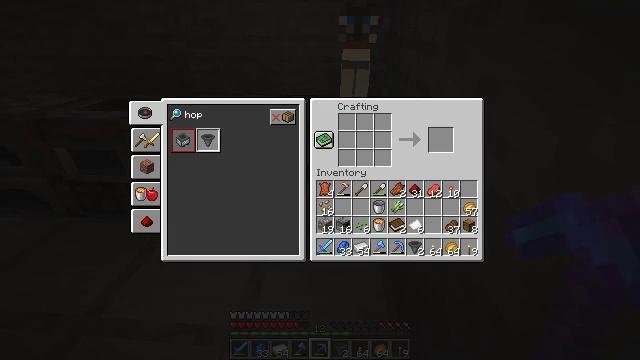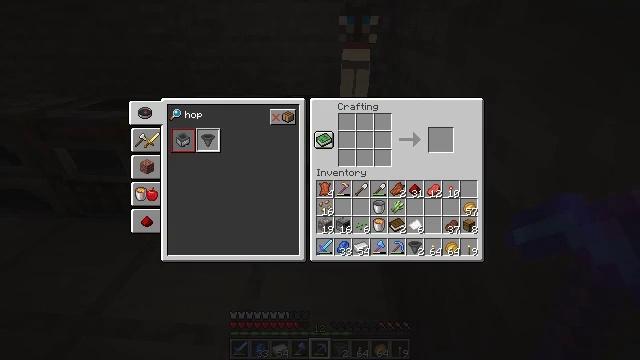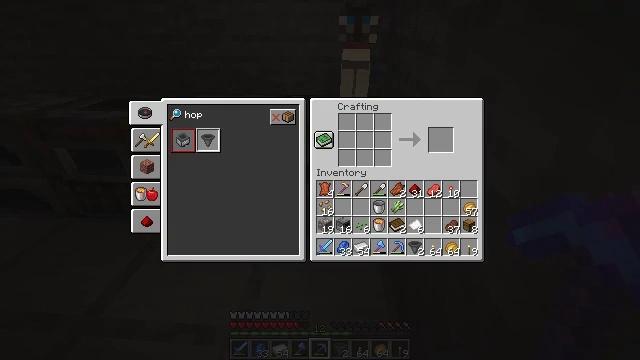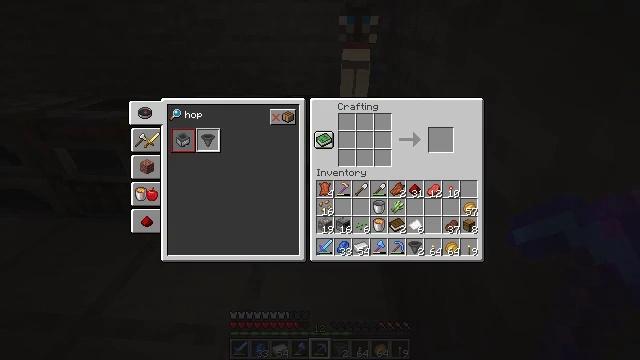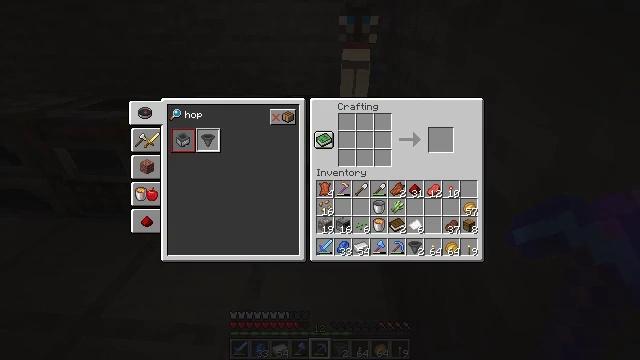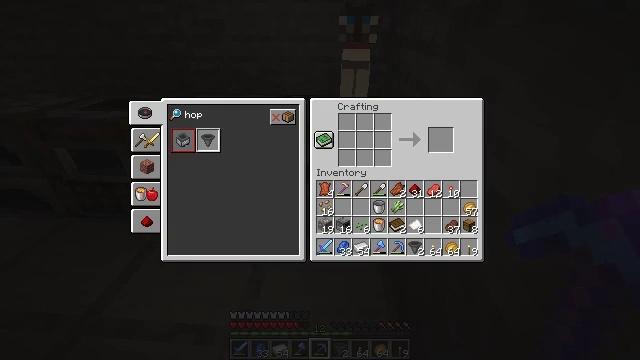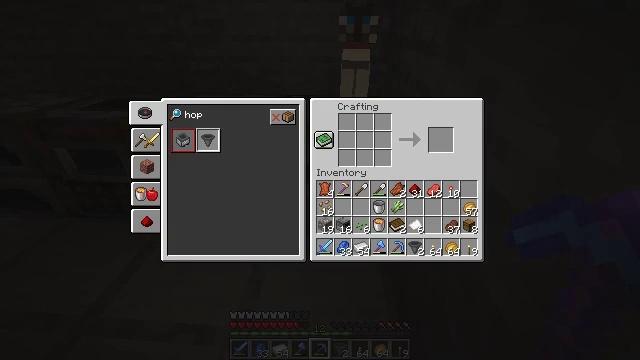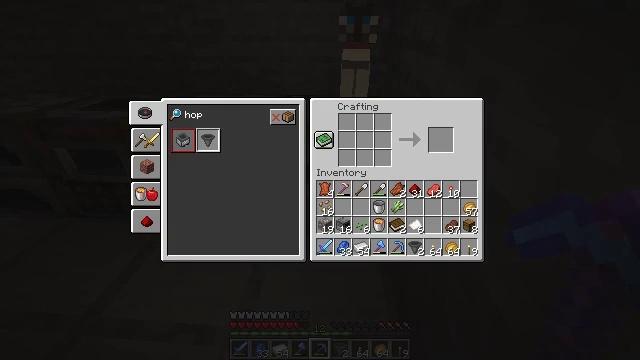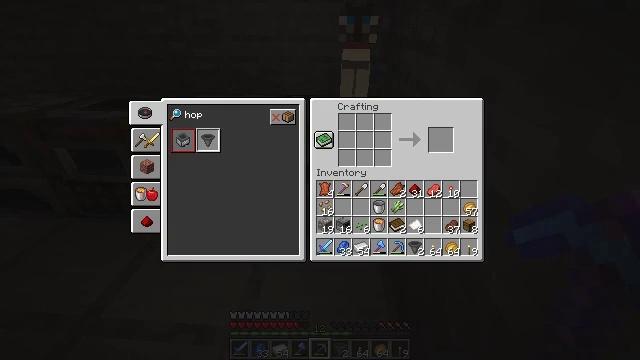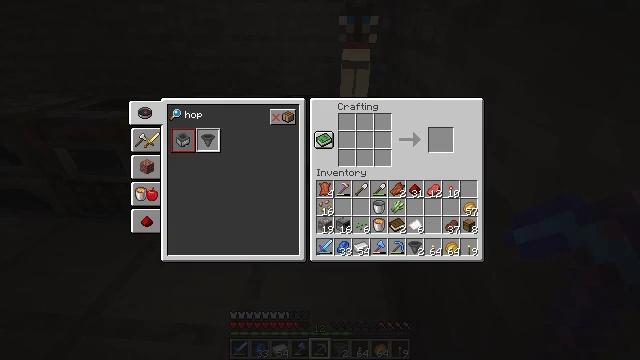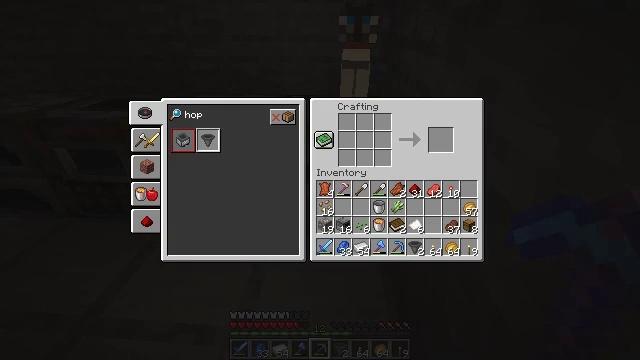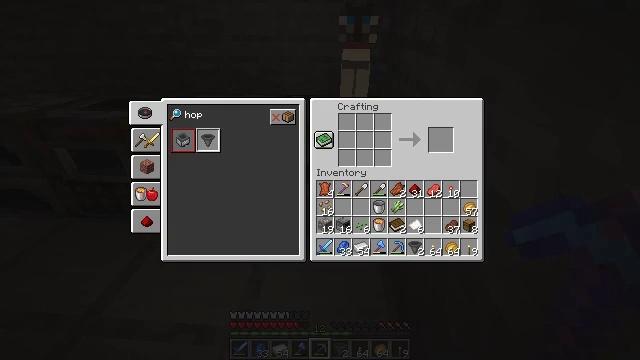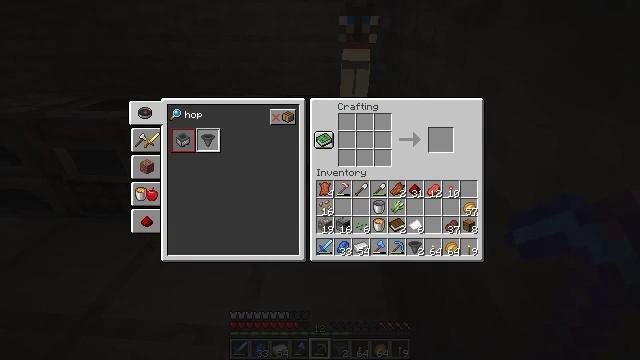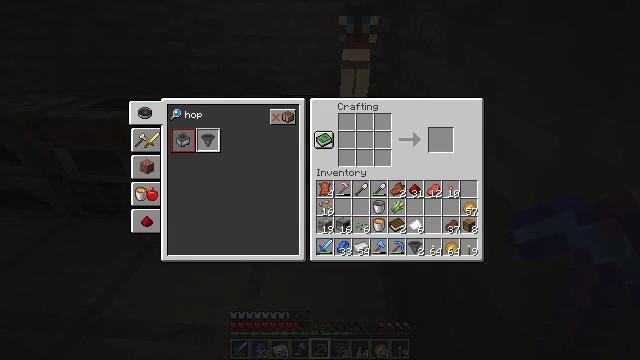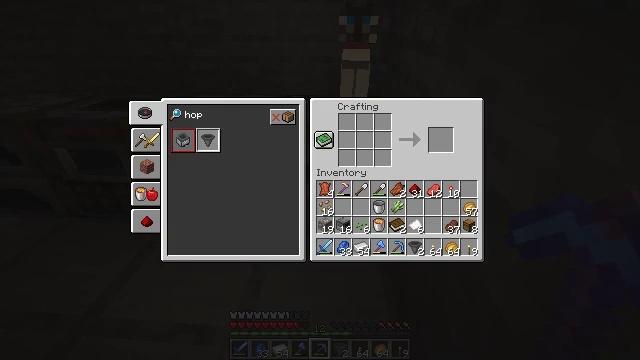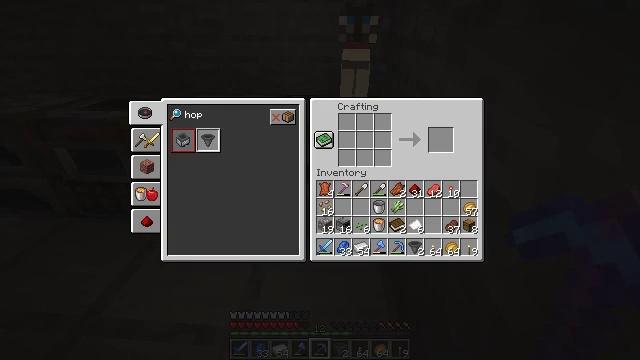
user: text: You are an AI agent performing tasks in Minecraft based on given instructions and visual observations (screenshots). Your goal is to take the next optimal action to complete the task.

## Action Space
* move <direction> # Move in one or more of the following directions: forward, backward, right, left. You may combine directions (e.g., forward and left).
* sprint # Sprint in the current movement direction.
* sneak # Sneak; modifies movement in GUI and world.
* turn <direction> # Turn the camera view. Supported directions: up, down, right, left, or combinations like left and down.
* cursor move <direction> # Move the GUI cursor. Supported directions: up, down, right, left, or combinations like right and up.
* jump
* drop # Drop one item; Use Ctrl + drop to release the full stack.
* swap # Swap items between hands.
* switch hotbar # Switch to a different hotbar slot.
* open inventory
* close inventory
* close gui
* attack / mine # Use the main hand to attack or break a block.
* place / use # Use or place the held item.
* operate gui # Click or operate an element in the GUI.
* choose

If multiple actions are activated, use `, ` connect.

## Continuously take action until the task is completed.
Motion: motion action
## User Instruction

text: Interact with the crafting table to craft a minecart.
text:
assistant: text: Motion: no_op
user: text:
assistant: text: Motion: no_op
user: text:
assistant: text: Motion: no_op
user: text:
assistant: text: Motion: no_op
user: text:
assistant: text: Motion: no_op
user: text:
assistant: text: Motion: no_op
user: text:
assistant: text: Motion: no_op
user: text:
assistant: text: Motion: no_op
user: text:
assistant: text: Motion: no_op
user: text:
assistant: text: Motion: no_op
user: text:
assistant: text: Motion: no_op
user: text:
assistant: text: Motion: no_op
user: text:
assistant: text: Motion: no_op
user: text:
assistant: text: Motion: no_op
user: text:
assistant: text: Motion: no_op
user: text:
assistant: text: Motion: no_op
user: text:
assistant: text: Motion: no_op
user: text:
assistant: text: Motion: no_op
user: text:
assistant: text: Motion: no_op
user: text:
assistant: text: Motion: no_op
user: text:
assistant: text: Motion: no_op
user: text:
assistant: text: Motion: no_op
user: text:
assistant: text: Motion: no_op
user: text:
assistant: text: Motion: no_op
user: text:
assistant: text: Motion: no_op
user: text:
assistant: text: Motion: no_op
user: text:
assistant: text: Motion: no_op
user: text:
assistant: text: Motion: no_op
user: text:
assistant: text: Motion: no_op
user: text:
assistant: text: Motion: no_op